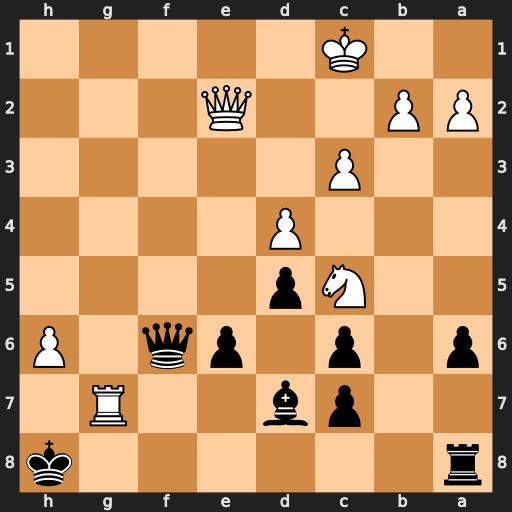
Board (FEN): r6k/2pb2R1/p1p1pq1P/2Np4/3P4/2P5/PP2Q3/2K5
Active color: b
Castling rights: -
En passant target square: -
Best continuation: Qxh6+ Kc2 Qxg7